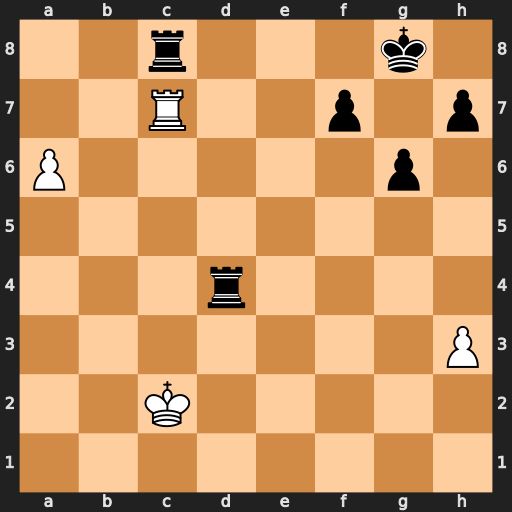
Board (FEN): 2r3k1/2R2p1p/P5p1/8/3r4/7P/2K5/8
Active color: w
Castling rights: -
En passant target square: -
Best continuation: Rxc8+ Kg7 a7